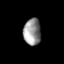
Tissue: prostate
Cell type: T cells
Senescence score: 0.8479
Nuclear area (px): 455
Mean DAPI intensity: 146.791